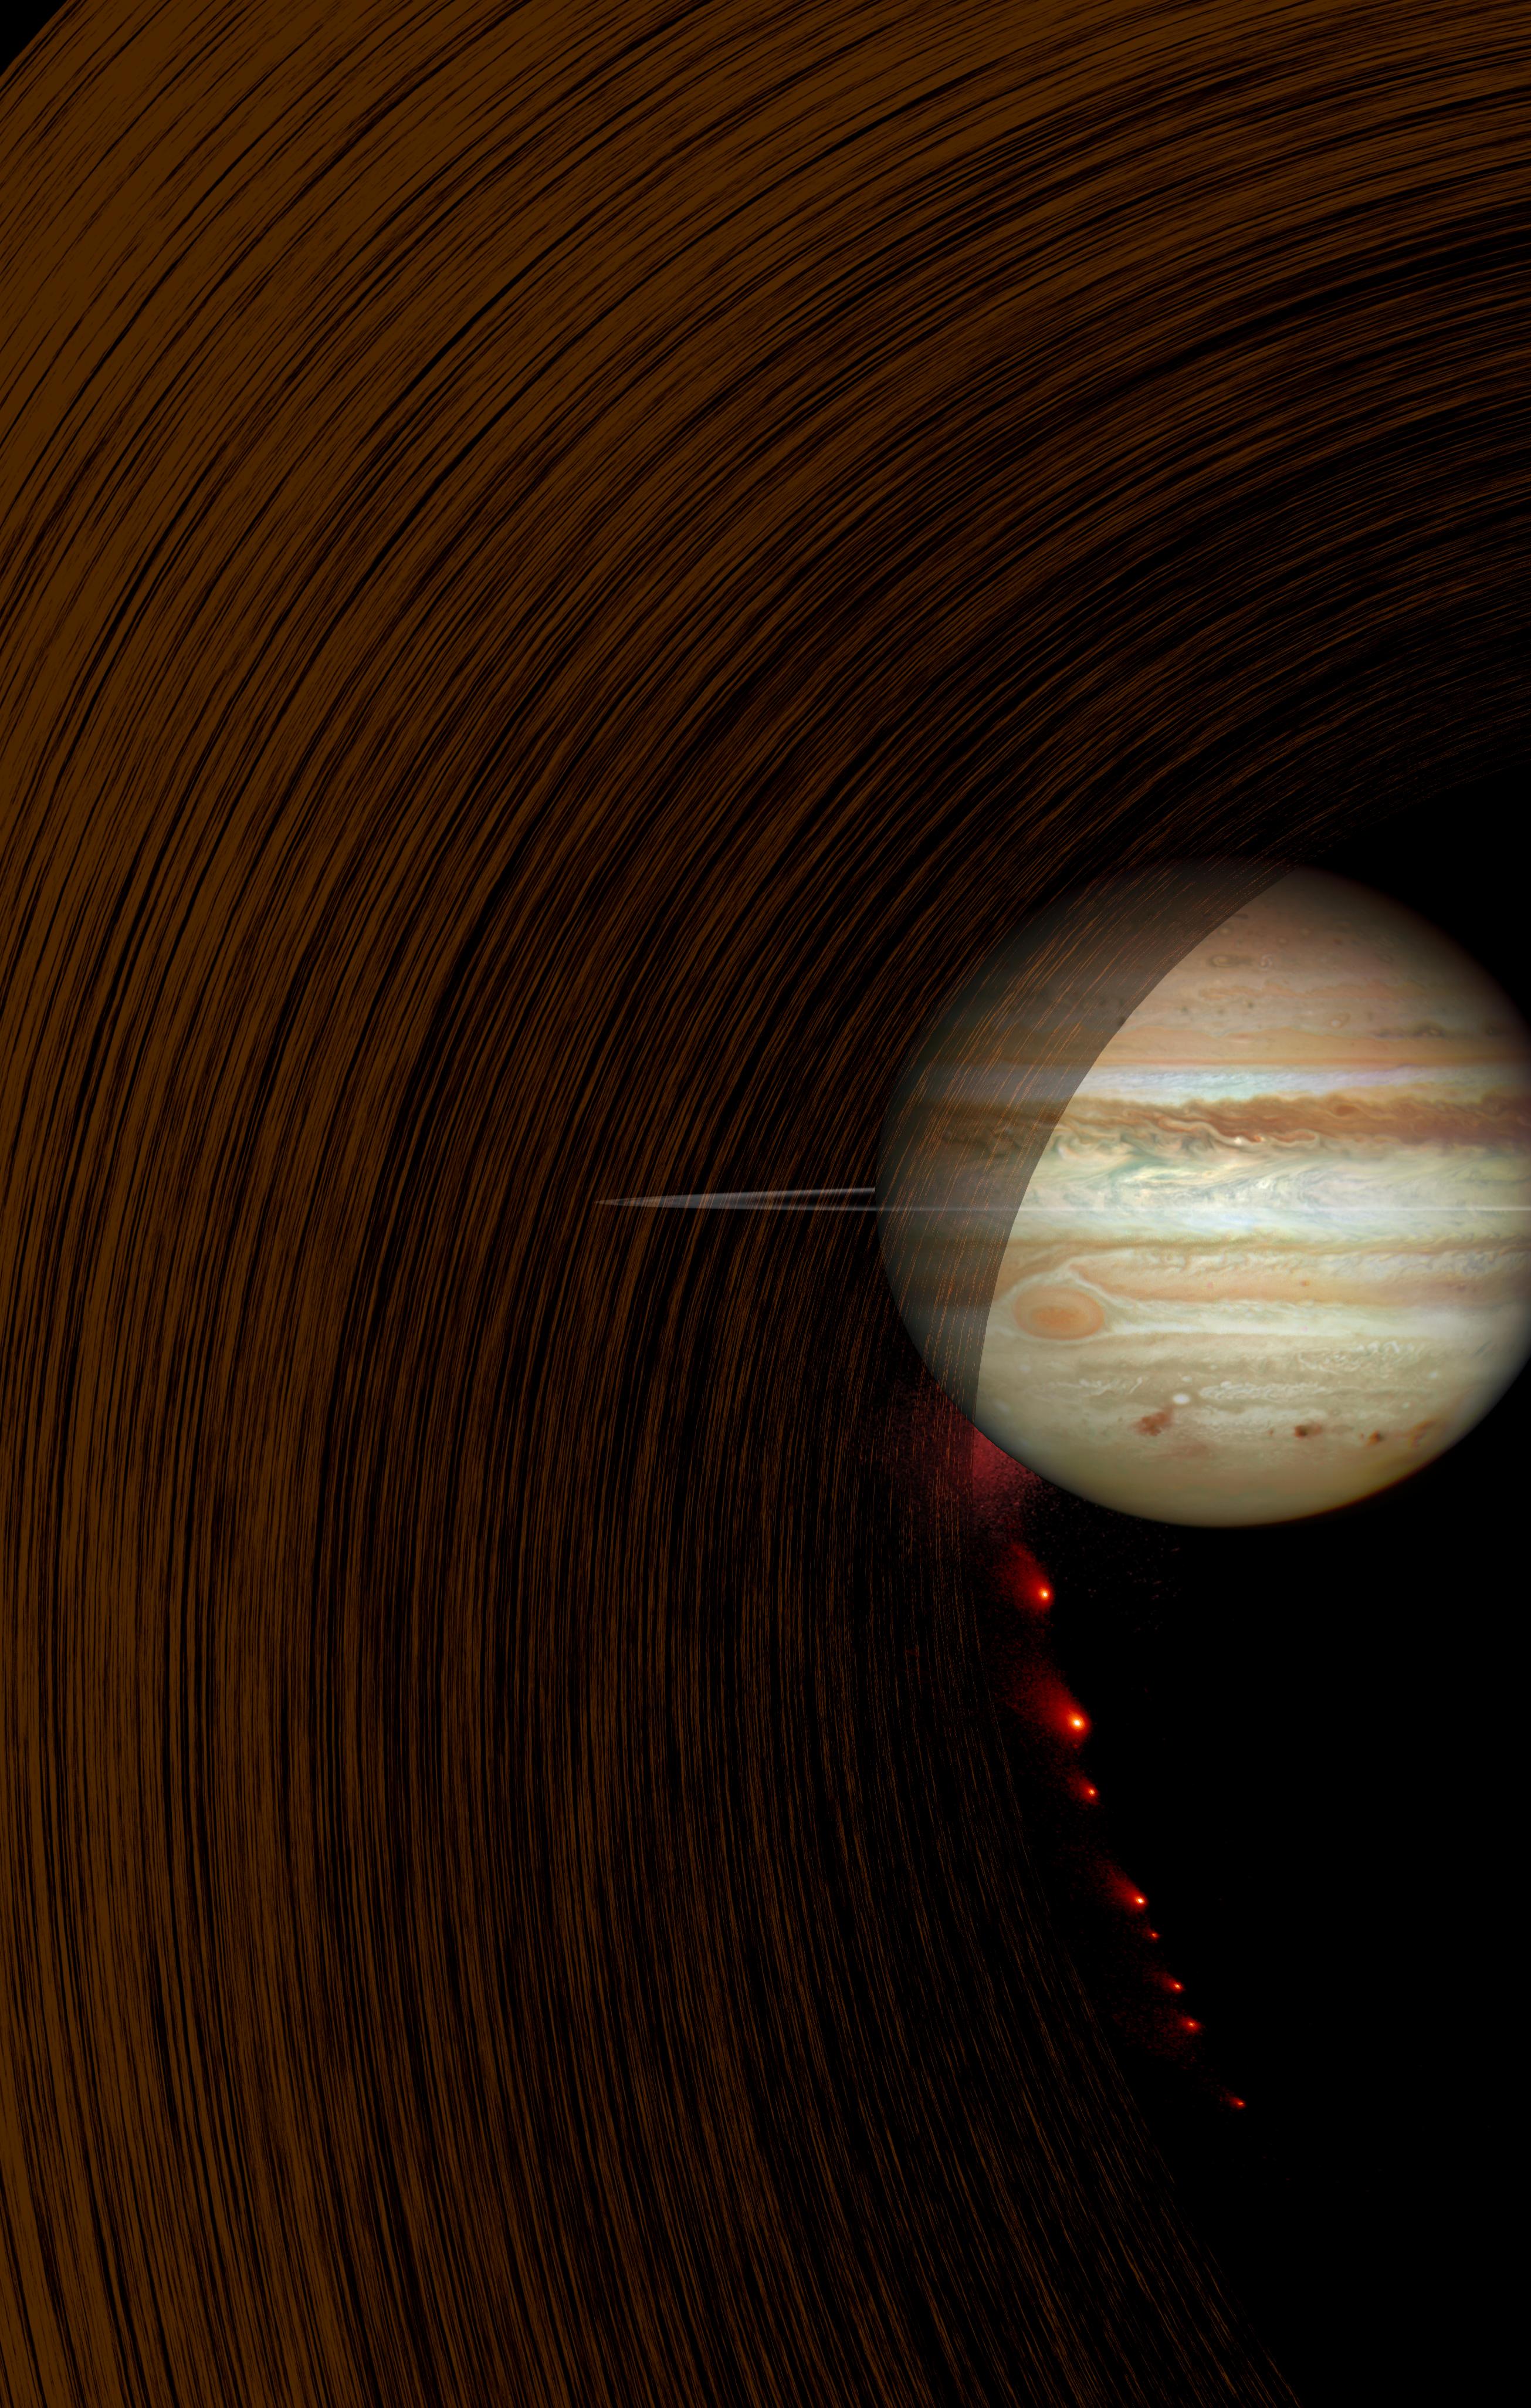
Comet Impact Into Jupiter Artist Concept Jupiter, Galileo